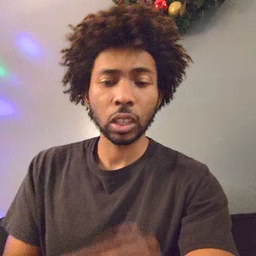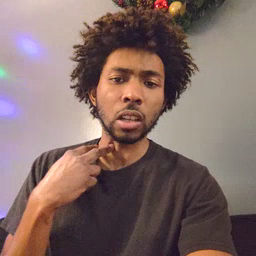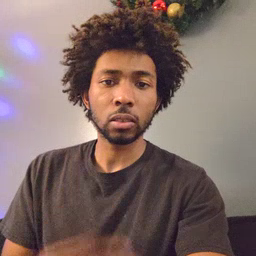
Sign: stuck